Aerial crown-view tile of a tropical tree (Barro Colorado Island, Panama), acquired 20241216:
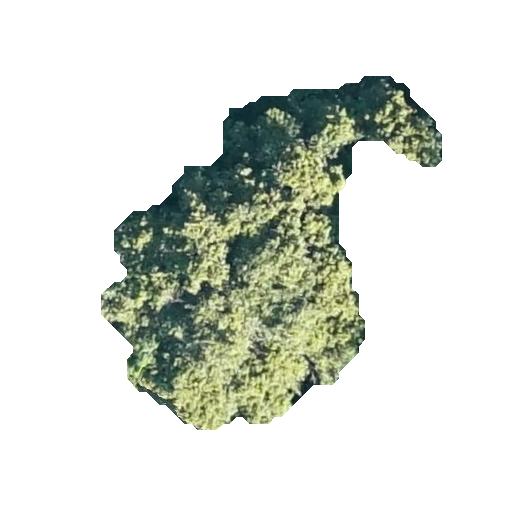
Species: Sloanea terniflora
GBIF accepted scientific name: Sloanea terniflora
Crown area: 96.918 m²